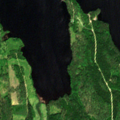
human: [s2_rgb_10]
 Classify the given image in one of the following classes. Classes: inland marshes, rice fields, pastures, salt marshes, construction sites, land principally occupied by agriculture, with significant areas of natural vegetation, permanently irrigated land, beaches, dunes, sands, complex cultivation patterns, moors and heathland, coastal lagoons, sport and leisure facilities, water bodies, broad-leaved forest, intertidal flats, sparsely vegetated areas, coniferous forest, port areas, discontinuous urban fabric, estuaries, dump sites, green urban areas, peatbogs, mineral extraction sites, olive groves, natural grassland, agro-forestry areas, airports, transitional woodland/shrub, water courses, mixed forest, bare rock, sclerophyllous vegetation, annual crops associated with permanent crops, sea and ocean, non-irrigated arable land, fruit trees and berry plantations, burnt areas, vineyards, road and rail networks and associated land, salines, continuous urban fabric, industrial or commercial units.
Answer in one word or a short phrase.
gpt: broad-leaved forest, coniferous forest, mixed forest, water bodies